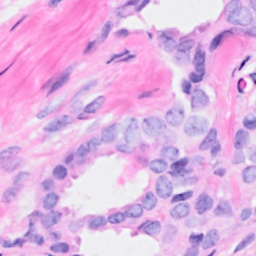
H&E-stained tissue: Breast